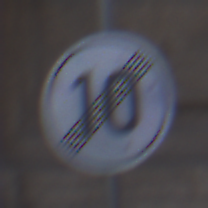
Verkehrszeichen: EndeGeschwindigkeit10
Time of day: SunriseSunset
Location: Outdoor (Urban)
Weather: PartlyCloudy
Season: NotSpecified
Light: Natural